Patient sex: M
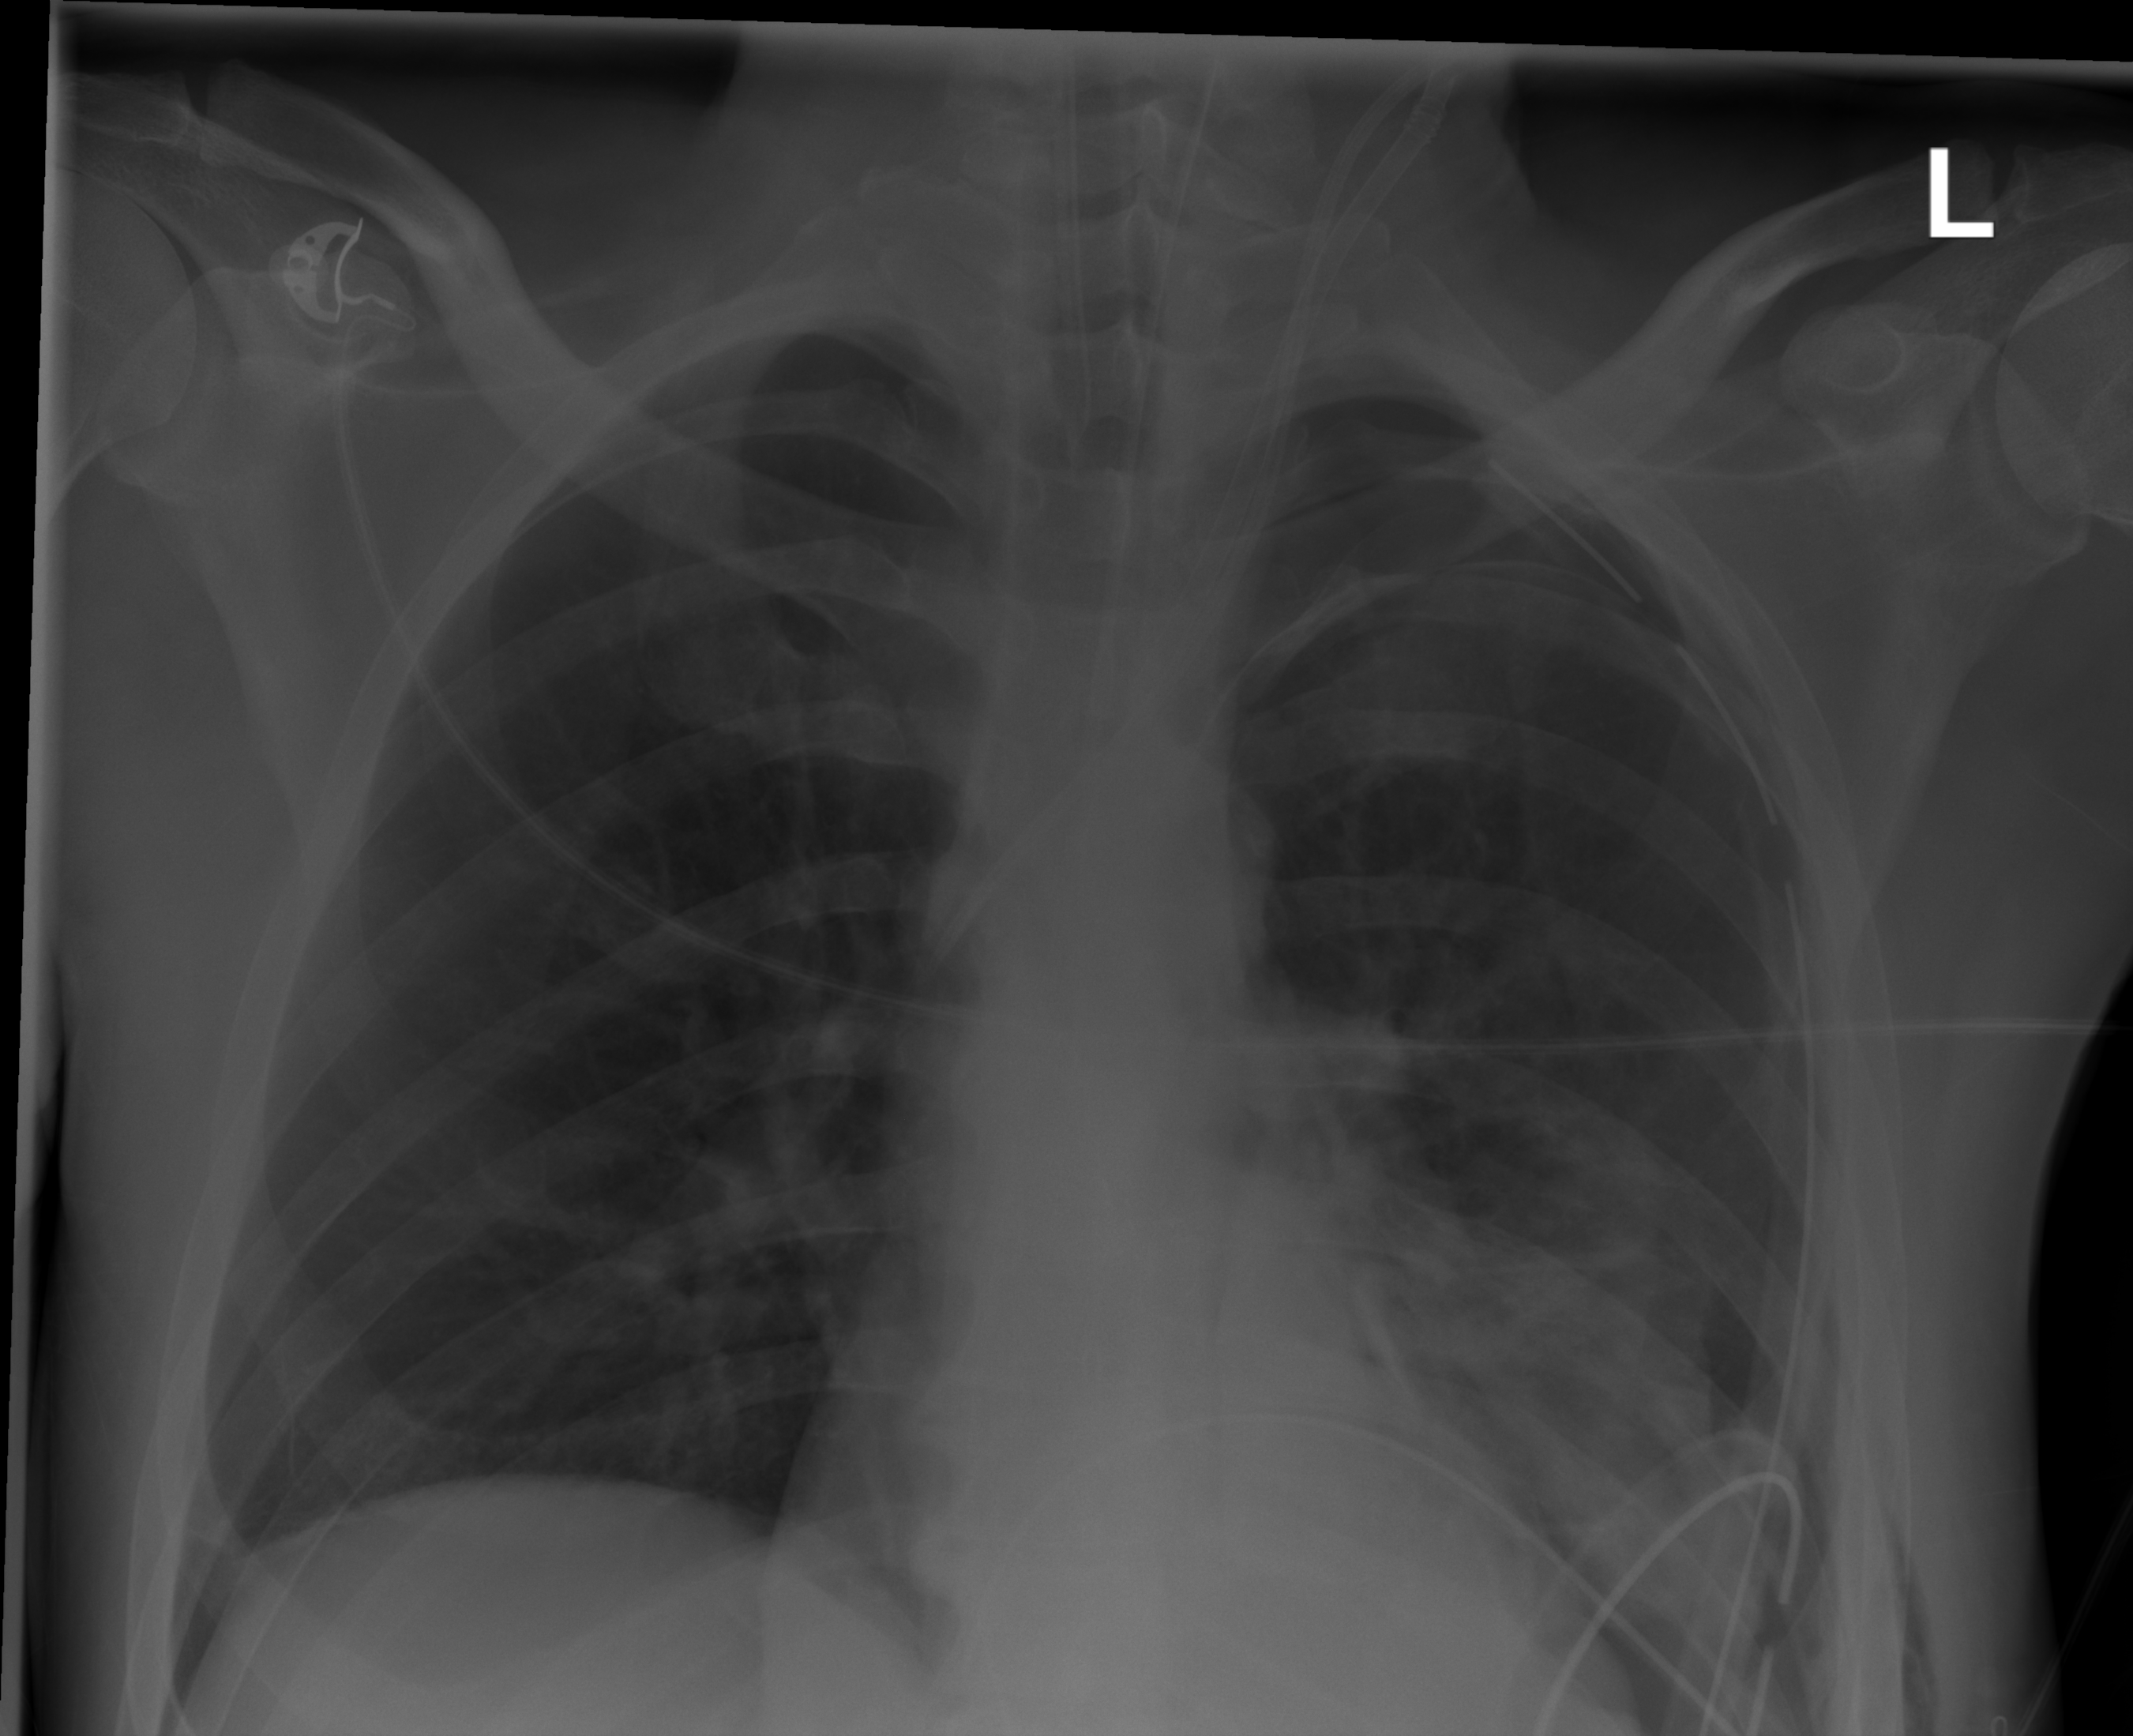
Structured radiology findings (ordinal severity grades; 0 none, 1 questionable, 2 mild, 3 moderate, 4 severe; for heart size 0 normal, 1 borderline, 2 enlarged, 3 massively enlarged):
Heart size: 0
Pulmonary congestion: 0
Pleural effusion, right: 0
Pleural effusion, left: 0
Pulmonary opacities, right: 0
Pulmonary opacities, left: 0
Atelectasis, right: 0
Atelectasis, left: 3